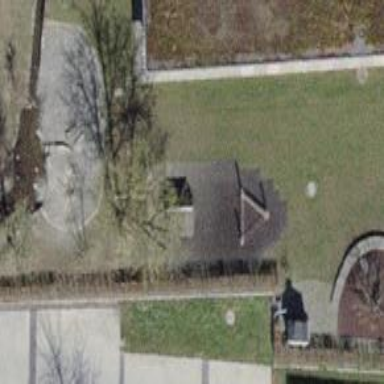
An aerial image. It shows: Playground area for leisure land.